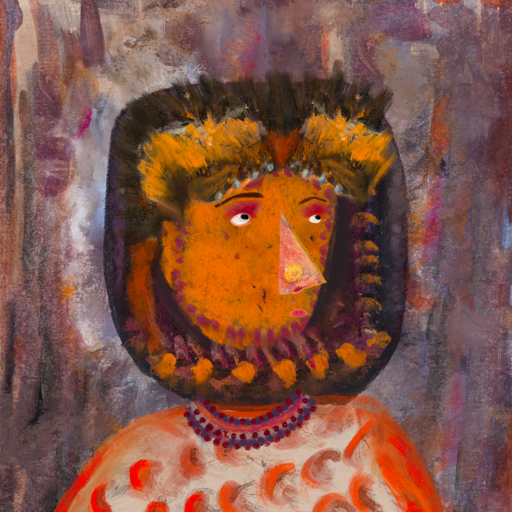
Background: Hypocrite, Head And Neck Side: Doll_w_Hair, Face Side: Irani, Bust: Rupkatha, Hair Side: Blank, Head Accessory: Gypsy_Queen, Second Necklace: Blank, Necklace: Roy_Bahadur, Baby: Blank